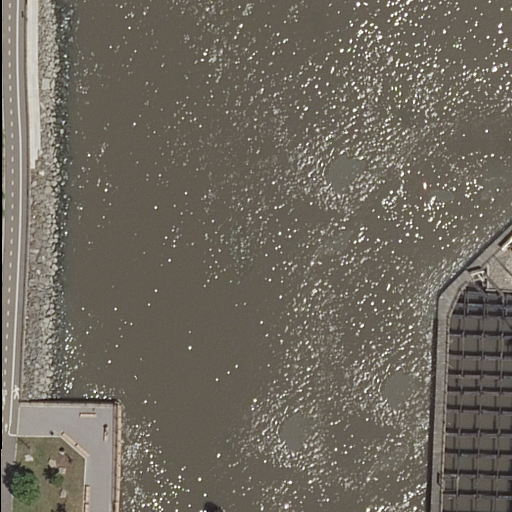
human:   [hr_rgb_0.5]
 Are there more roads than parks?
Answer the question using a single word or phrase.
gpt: no

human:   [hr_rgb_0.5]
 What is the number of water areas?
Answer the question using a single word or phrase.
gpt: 1

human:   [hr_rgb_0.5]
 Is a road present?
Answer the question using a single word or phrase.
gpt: yes

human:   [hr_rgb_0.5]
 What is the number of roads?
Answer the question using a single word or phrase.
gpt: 1

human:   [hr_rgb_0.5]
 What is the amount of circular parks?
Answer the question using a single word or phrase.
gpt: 0

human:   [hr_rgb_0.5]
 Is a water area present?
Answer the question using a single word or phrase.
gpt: yes

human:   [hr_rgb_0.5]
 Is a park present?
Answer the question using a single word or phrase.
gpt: yes

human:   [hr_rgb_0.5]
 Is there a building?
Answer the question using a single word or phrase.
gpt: no

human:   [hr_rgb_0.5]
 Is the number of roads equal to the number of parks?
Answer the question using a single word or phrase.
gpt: yes

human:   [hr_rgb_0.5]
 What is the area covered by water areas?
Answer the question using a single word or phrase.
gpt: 9520m2

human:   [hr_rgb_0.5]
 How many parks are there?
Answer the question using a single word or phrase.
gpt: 1

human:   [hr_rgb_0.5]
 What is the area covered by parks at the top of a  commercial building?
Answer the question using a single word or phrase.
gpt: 0m2

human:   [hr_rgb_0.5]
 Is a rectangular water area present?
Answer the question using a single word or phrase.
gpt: no

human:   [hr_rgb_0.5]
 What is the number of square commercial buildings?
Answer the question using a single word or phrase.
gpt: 0

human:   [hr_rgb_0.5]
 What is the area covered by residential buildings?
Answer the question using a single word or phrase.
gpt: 0m2

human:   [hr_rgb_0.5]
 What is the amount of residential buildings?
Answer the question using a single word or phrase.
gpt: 0

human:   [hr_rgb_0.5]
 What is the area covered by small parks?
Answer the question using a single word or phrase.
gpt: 0m2

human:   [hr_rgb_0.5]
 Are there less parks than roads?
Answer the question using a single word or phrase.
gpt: no

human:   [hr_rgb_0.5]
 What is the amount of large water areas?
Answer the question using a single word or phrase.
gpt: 1

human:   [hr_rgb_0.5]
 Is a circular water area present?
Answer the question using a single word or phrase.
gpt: no

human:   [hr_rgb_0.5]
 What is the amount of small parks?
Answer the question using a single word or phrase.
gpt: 0

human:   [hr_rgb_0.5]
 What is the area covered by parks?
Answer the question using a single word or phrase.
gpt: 1131m2

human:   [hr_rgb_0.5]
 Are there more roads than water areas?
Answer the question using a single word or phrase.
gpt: no

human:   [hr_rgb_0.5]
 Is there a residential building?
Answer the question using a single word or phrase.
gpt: no

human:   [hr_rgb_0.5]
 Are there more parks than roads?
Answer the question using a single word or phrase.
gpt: no

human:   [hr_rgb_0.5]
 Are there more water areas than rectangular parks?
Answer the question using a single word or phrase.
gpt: no

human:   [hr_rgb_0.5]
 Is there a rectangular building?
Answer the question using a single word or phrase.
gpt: no

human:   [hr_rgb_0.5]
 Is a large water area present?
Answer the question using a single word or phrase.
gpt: yes

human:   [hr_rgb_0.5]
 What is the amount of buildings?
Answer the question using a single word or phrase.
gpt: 0

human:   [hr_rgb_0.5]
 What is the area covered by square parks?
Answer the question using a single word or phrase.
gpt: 0m2

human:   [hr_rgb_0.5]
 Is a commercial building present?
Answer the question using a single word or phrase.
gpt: no

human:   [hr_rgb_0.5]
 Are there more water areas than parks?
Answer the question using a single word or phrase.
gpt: no

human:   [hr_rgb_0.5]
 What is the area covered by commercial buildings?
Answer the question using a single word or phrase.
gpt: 0m2

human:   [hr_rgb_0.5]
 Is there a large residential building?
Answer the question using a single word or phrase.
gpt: no

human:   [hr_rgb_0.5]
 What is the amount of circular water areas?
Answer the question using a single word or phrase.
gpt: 0

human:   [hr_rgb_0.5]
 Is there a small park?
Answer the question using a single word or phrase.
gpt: no

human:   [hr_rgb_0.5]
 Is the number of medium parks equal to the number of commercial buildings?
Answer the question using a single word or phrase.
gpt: yes

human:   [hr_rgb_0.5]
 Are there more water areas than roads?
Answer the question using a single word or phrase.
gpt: no

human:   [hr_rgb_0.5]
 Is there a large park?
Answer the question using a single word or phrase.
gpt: yes

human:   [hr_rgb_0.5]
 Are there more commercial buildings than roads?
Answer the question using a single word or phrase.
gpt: no

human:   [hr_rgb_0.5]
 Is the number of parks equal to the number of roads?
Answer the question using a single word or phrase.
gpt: yes

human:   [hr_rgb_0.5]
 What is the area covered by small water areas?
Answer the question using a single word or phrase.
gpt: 0m2

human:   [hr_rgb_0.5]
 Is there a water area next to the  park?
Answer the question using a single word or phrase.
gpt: yes

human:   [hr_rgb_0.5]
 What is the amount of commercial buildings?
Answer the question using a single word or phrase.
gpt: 0

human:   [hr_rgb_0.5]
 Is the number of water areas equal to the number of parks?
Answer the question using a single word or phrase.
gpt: yes

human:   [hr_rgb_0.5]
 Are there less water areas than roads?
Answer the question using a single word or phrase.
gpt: no

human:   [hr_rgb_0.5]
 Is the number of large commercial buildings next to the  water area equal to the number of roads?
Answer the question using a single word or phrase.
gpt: no

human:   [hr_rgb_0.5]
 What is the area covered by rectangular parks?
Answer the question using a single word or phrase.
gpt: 1131m2

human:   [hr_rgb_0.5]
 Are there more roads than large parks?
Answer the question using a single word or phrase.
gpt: no

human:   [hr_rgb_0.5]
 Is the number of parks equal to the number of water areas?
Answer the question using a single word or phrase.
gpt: yes

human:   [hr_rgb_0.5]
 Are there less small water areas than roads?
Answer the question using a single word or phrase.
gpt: yes

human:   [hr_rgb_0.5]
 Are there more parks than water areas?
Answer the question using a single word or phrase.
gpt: no

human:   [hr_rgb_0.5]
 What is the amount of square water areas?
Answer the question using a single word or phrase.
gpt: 0

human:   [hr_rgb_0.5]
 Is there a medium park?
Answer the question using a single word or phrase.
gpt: no

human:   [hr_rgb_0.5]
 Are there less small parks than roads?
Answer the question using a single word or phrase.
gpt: yes

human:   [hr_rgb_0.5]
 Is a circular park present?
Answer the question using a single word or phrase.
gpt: no

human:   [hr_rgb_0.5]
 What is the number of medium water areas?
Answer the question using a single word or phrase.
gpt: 0

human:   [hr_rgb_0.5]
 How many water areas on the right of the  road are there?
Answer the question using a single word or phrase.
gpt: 1

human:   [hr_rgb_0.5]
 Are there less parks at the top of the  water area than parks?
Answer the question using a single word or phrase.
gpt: no

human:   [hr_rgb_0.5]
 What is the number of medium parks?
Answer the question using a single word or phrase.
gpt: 0

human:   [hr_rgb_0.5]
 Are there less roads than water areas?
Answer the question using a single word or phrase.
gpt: no

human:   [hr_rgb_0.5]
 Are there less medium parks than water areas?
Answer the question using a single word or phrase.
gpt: yes

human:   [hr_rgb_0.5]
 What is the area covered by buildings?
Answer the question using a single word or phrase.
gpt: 0m2

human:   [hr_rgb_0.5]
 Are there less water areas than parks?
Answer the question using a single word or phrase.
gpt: no